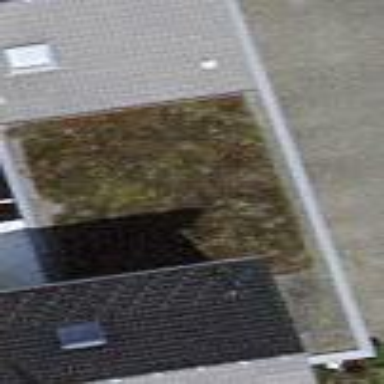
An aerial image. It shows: View of roof of building.